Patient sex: F
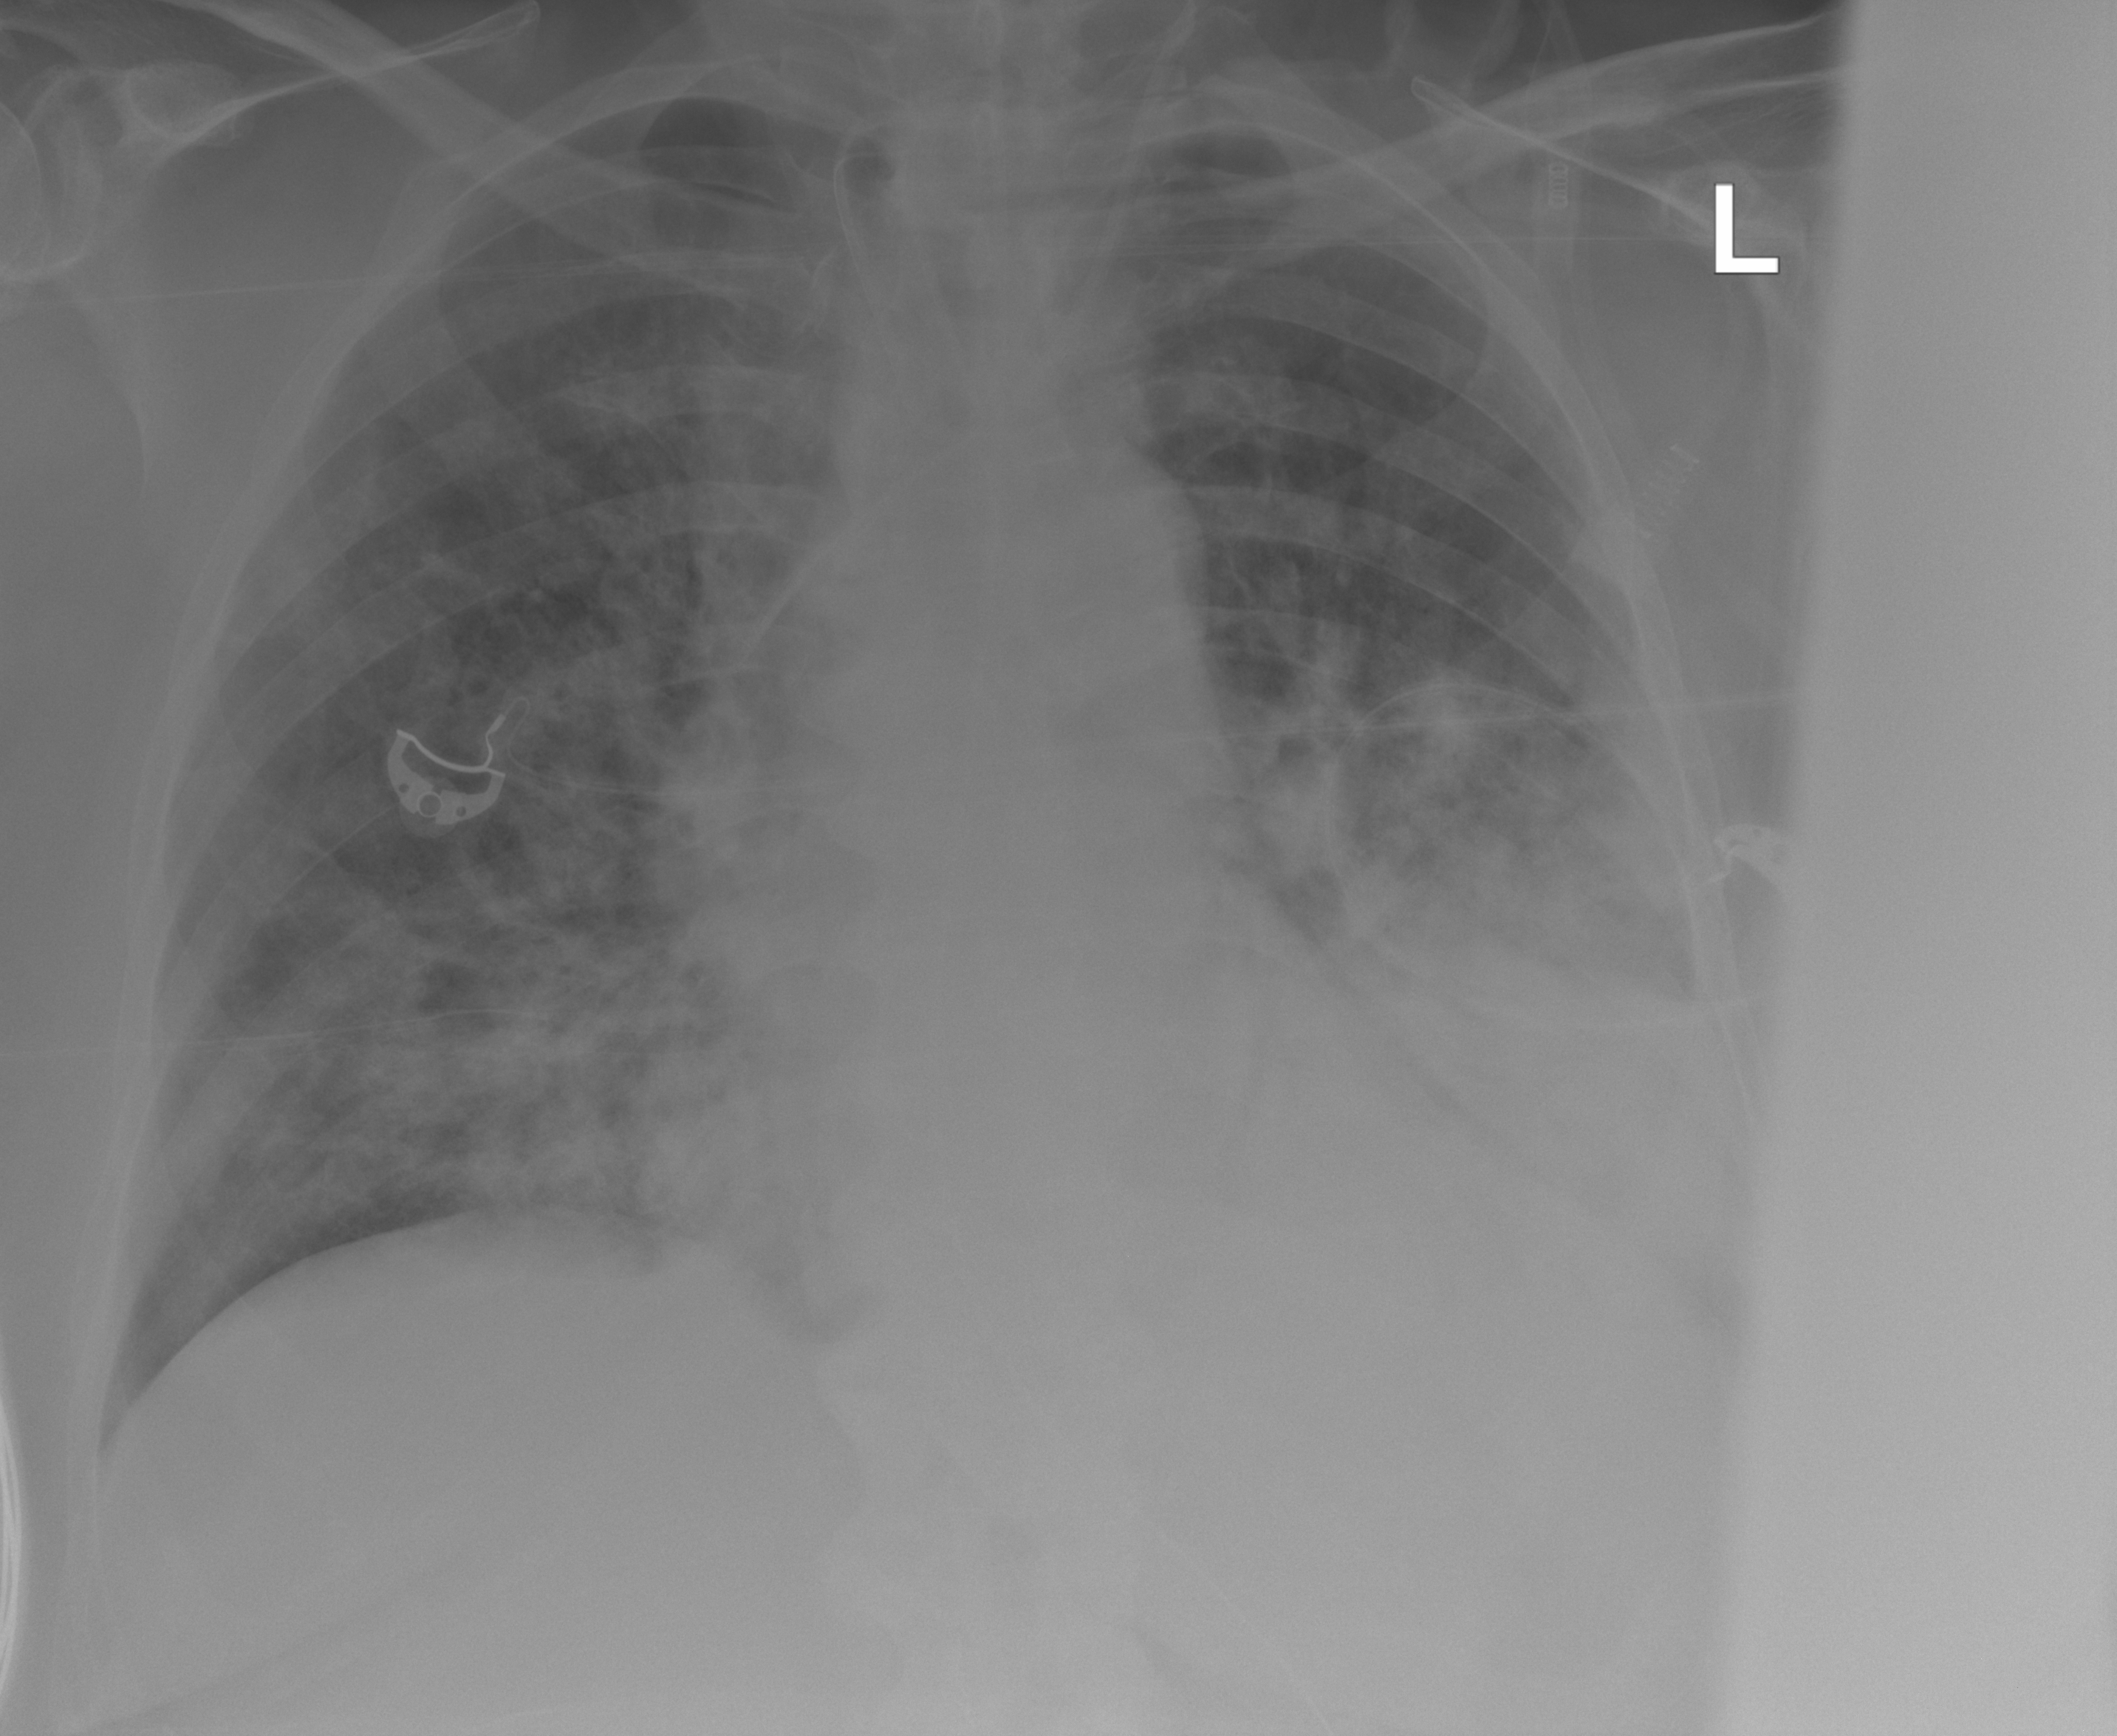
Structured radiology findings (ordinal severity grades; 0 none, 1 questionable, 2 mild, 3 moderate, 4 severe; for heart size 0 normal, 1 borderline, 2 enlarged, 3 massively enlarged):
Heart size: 1
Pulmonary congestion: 0
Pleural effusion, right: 0
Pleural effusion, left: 2
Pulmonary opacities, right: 2
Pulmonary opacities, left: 3
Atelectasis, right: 0
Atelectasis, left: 2